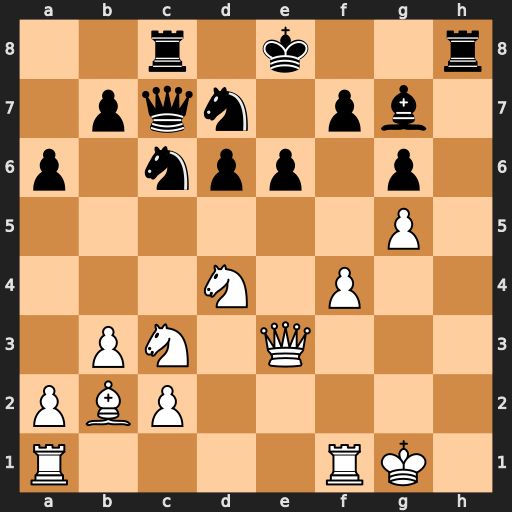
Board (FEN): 2r1k2r/1pqn1pb1/p1npp1p1/6P1/3N1P2/1PN1Q3/PBP5/R4RK1
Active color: w
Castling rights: k
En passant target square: -
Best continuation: Nxe6 fxe6 Nd5